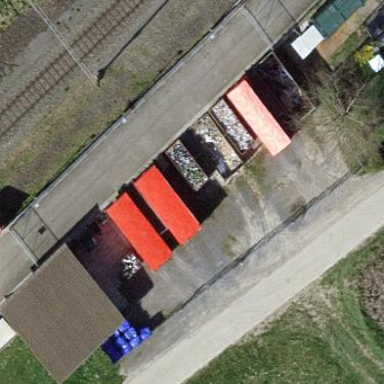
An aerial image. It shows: Recycling center for various types of waste.